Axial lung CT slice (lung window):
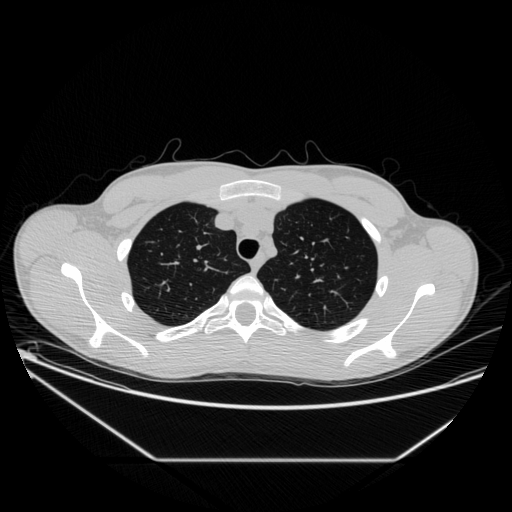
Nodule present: no